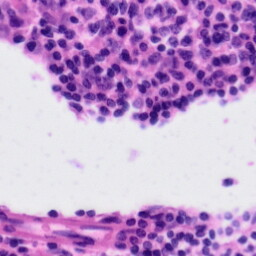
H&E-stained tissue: Tonsil